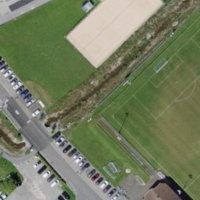
EUNIS habitat code: 53
Species observed at this site:
Prunella vulgaris
Silene dioica